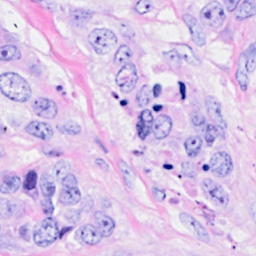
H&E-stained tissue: Breast